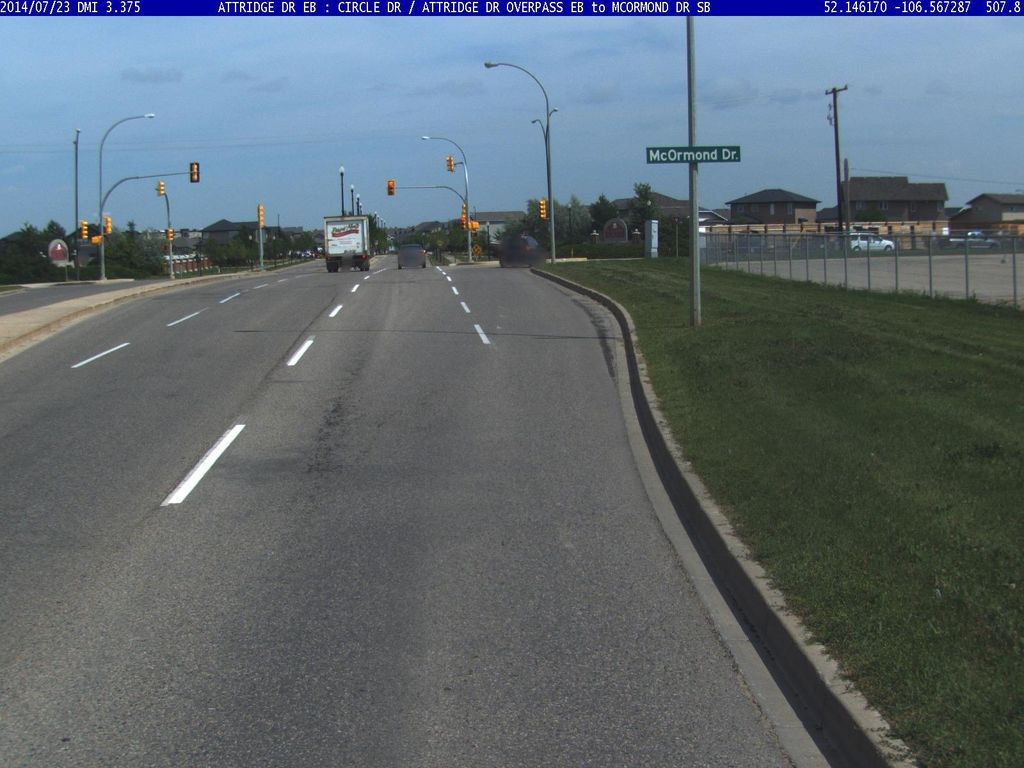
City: saskatoon